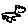
Label: cat